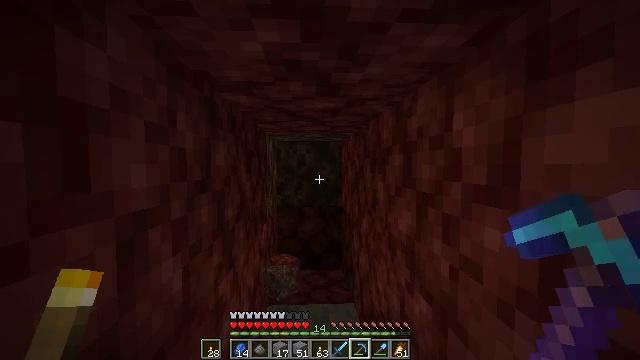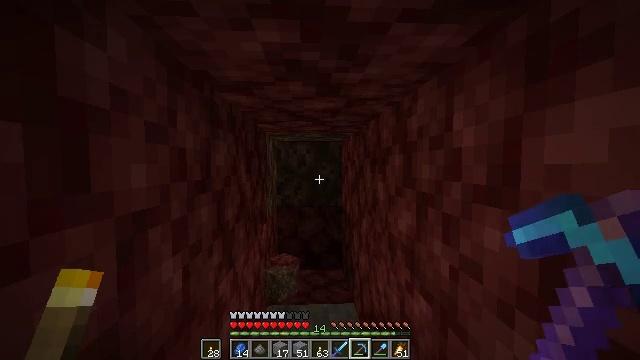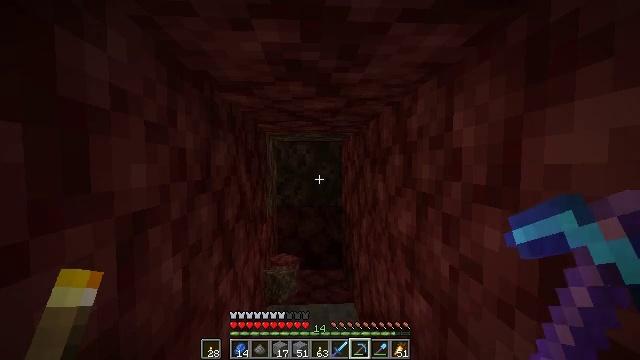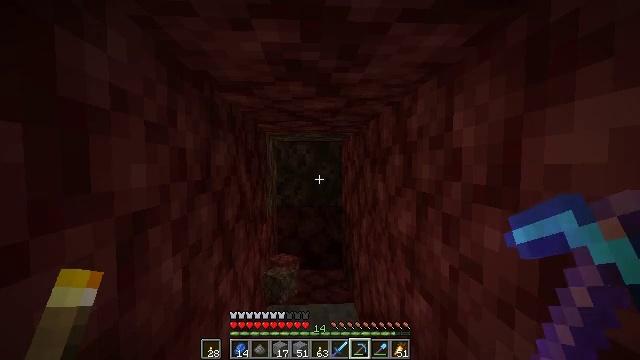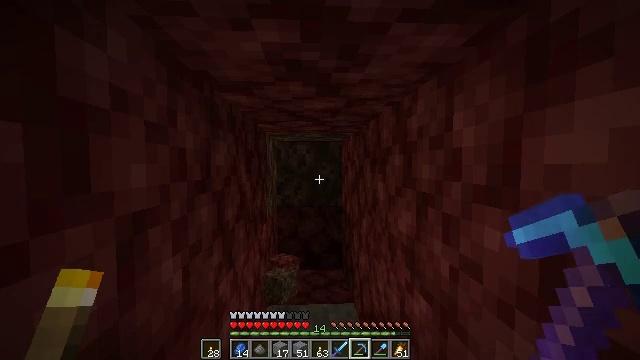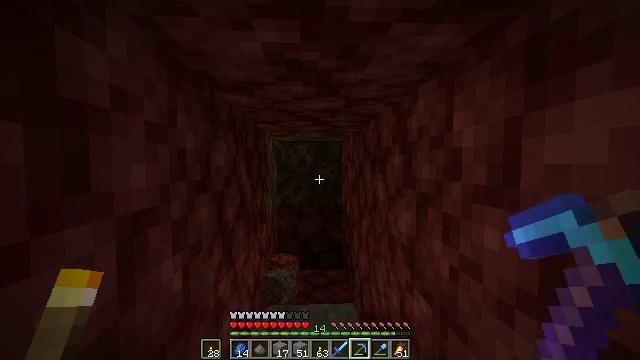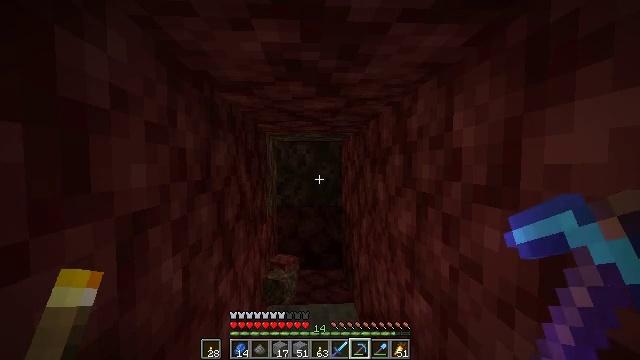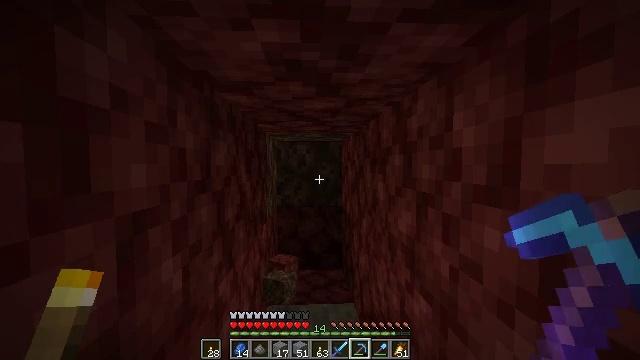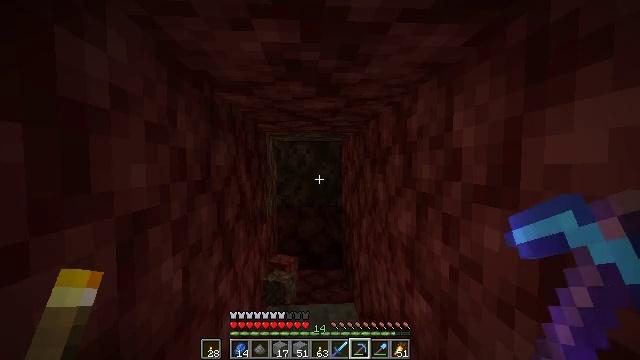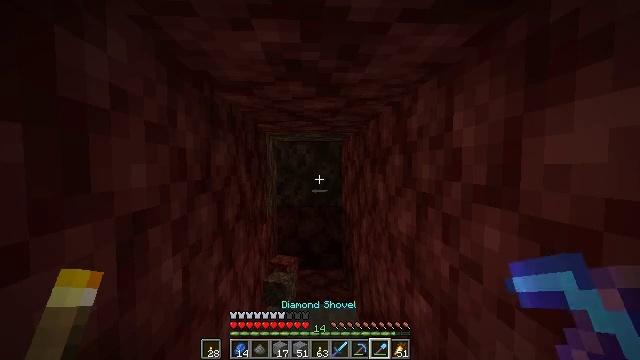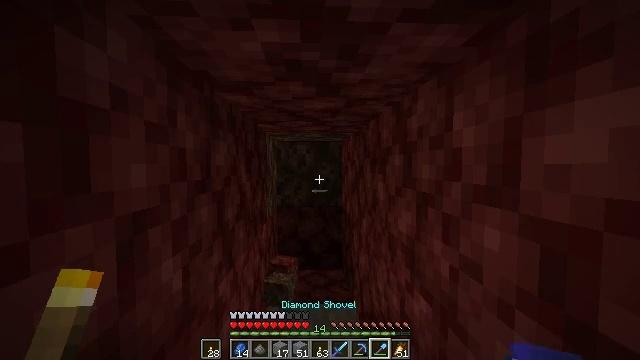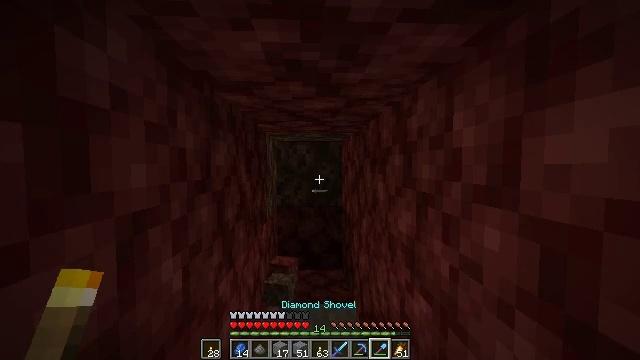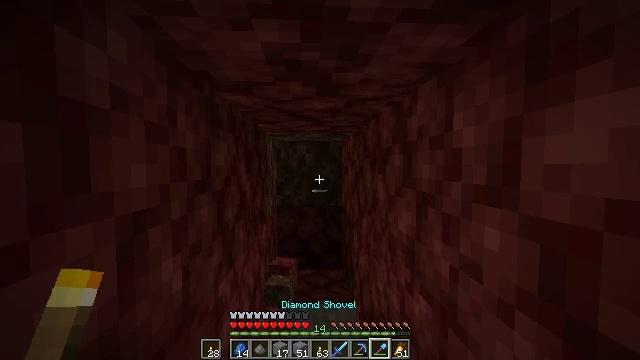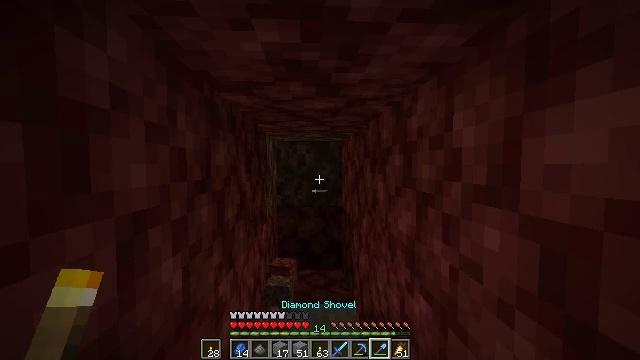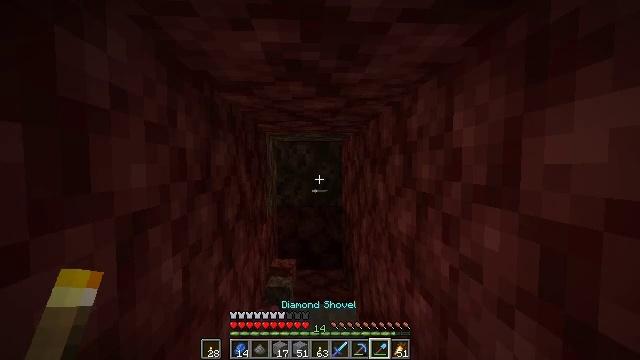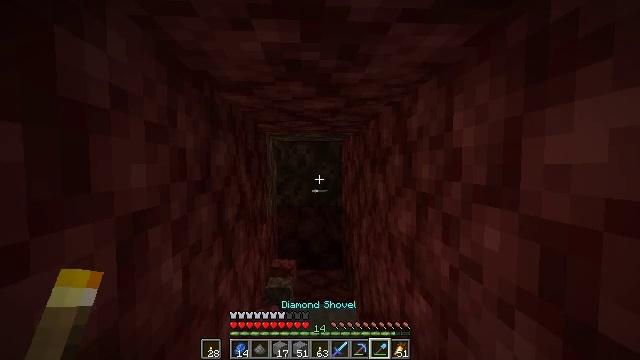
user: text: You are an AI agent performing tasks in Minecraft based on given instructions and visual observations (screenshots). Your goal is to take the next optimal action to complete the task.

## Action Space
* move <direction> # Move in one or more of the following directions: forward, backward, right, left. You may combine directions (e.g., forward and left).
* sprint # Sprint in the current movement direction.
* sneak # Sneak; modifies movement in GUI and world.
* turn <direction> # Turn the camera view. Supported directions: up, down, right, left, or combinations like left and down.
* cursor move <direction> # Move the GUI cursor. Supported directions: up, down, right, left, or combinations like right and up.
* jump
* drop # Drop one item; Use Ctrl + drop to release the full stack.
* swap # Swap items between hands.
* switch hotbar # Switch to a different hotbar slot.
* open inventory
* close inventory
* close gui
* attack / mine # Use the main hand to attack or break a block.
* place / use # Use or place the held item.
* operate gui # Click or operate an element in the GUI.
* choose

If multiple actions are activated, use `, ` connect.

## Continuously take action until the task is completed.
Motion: motion action
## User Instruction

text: Gather soul sand from the Nether.
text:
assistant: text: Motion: no_op
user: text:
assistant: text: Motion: no_op
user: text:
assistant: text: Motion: no_op
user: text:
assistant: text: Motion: no_op
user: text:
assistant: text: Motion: no_op
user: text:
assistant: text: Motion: no_op
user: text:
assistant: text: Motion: no_op
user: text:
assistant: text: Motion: no_op
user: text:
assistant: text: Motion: no_op
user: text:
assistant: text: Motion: no_op
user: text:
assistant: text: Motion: no_op
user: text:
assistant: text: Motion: no_op
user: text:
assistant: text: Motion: no_op
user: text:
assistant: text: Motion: no_op
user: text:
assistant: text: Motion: no_op
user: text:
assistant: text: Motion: no_op
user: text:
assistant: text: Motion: no_op
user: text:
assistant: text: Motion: no_op
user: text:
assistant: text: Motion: attack / mine
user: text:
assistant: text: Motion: attack / mine
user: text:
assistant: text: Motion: attack / mine
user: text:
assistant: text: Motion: attack / mine
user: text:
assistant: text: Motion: attack / mine
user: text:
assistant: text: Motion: attack / mine
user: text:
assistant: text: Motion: attack / mine